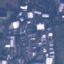
Land use / land cover class: Industrial